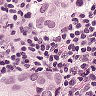
Metastatic tissue present: yes